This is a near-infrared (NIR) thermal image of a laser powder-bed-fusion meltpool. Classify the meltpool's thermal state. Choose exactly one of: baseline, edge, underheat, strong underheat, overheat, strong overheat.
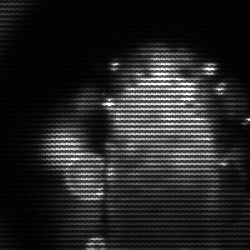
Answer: strong underheat